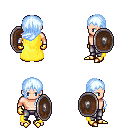
a pixel art fantasy rpg character, male body template, human, light skin, yellow cape, metal pants, white cyan left-swept hairstyle, gold gloves, gold boots, shield, four views (front, back, left, right), 2x2 character sprite sheet, small pixel art, hard edges, no anti-aliasing